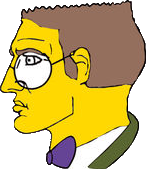
Label: 4_Yes_Chad